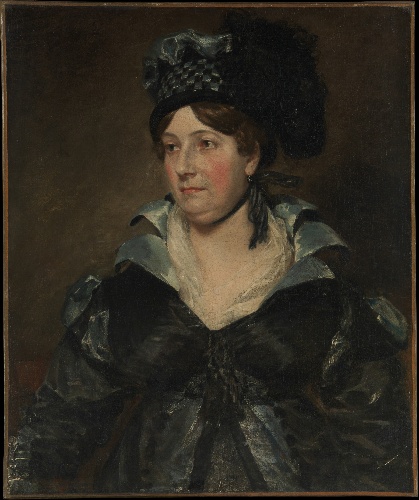
Title: Mrs. James Pulham Sr. (Frances Amys, ca. 1766–1856)
Artist: John Constable
Artist bio: British, East Bergholt 1776–1837 Hampstead
Date: 1818
Object type: Painting
Classification: Paintings
Medium: Oil on canvas
Dimensions: 29 3/4 x 24 3/4 in. (75.6 x 62.9 cm)
Department: European Paintings
Credit line: Gift of George A. Hearn, 1906
Accession year: 1906
Repository: Metropolitan Museum of Art, New York, NY
Tags: Portraits|Women